Question: On an continuous form i have an checkbox with controlsource = "=hasDocument([Nr])" the function is defined in the form as following:
'''
Private Function hasDocument(Nr As Variant) As Boolean
On Error Resume Next
If IsNull(Nr) Then
' pass
ElseIf err <> 0 Then
' pass
Else
hasDocument = DExists("ID", "Kurztexte", "Aufwendungs_Nr=" & Nr)
End If
End Function
'''
Most of the time it works, but on some machines the function hasDocument won't fire.
When the control gets the focus, the function fires on that machines only for that record.
With a form.recalc the function fires for all displayed records. But when you scroll down, Access wont fire the function for the new records.
When i want to use this form as subform the form.recalc works as above, but then access redraws the subform and all control show Null again. So if the function has never fired..
I made a gif to clarify:

This Problem only happens with Access 2010. With Access 2013 the form loads also without values in the Controls, but after 1-2 seconds (which is kinda long) the hasDocument-function begins to fire for all records.
Restarting the machine often let the problem disappear for some time, but it keeps poping up now and then.
Has anyone a suggestion what can cause this behavior?
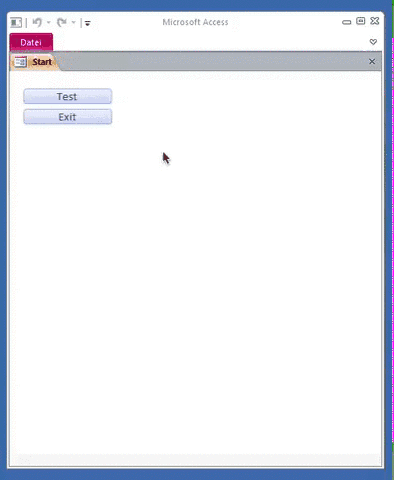
Answer: For anyone with the same problem: Microsoft now publish a hotfix that seams to fix this issue.
It can be found here:
<URL>